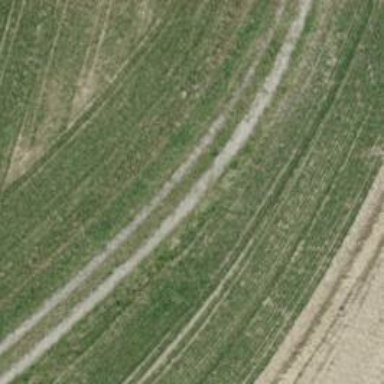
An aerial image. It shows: Gravel track with grade4 tracktype.